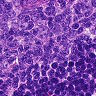
Metastatic tissue present: no